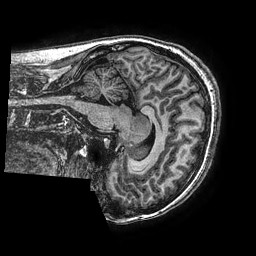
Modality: T1w
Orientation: sagittal
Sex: male
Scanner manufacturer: ge
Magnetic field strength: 3 T
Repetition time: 0.00766 s
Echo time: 0.003476 s